Interaction volume radius: 5 \u00c5
Interaction volume height: 10 \u00c5
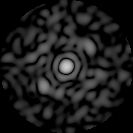
Disorder parameter: 0.7588